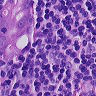
Metastatic tissue present: yes